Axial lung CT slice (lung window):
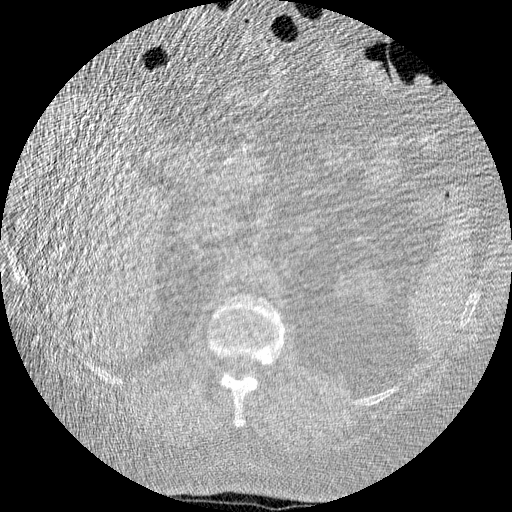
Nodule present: no